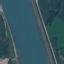
Land use / land cover class: River